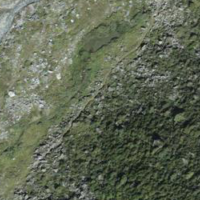
EUNIS habitat code: 31
Species observed at this site:
Gentiana bavarica